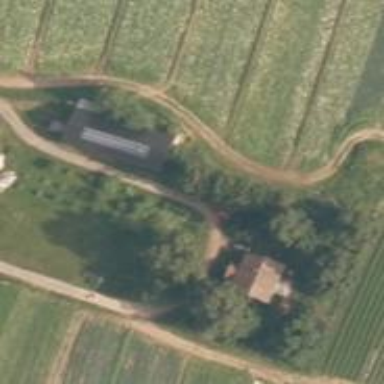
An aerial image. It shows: Farmyard area.